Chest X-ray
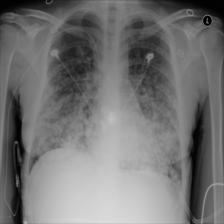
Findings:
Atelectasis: negative
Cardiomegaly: negative
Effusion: negative
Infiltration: negative
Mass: negative
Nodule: positive
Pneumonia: negative
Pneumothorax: negative
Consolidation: negative
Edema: negative
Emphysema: negative
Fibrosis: negative
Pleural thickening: negative
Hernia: negative